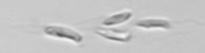
Label: Dinobryon